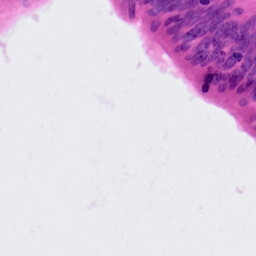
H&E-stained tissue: Colon